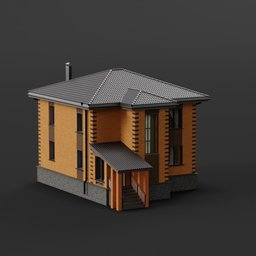
Label: architecture